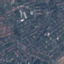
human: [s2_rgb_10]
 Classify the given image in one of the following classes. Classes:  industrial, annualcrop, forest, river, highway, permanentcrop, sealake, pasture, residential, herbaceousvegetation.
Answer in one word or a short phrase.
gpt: Residential